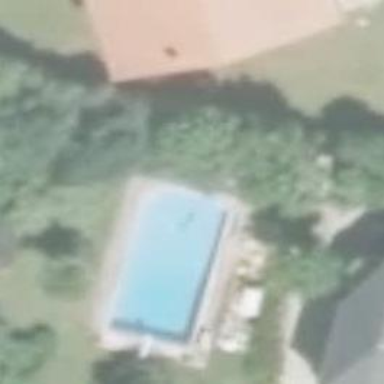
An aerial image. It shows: Swimming pool located in leisure land.